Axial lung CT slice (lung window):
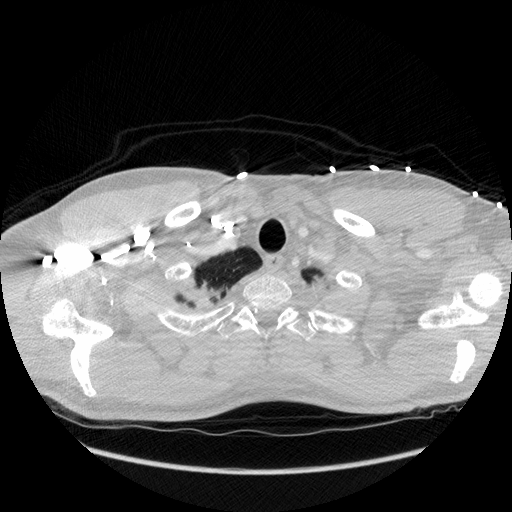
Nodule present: no